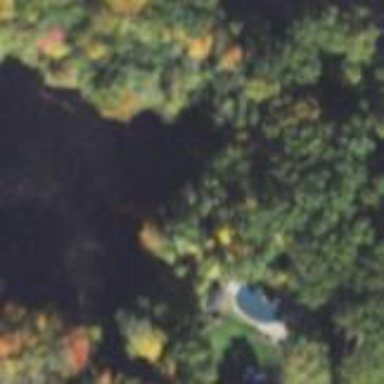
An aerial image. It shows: Serene pond surrounded by nature.